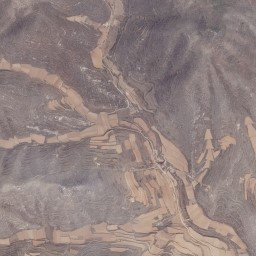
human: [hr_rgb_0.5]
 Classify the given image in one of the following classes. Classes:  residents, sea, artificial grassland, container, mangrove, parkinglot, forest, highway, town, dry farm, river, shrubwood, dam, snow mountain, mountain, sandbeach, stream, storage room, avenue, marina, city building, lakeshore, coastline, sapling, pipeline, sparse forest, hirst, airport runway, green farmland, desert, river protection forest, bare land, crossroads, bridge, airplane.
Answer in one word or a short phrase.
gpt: mountain